Question: In Zend Studio (or Eclipse PDT) when you select a property/method the scroll bar shows markers of where else in the source file it's referenced.
I have a problem seeing the those markers. They are to close to the same color as the scroll bar and when my eyes are tired it's really hard to see.
Is there a way to change the colors of these markers to something different (like bright green).
Even in the attached sample image they are hard to see. So I circled them in red.

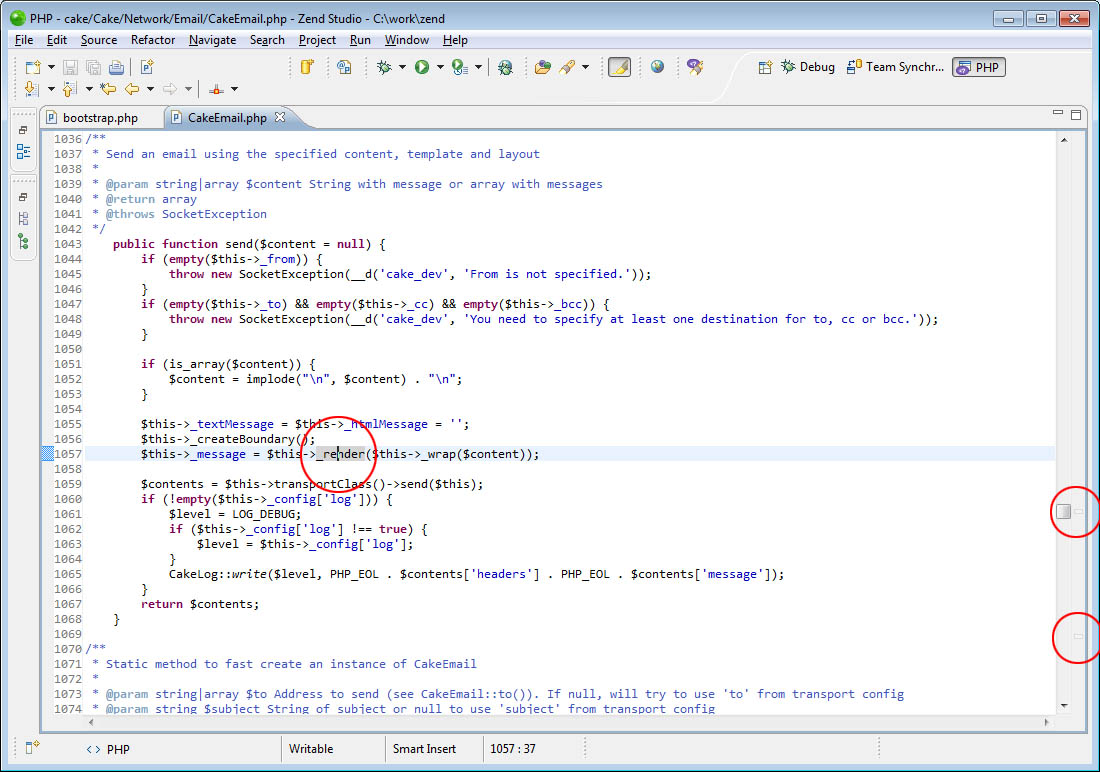
Answer: Go to Window > Preferences, and at the top, search for: 'Annotations'.
I believe, the ones you're looking for will be under General > Editors > Text Editors > Annotations.